Question: As we all know (<URL> Facebook has deprecated the share function. However, the about to go live app center apparently is using the very same share UI.

Is there a way for the regular folks to access the same UI from JS SDK provided by Facebook? Assuming, it is not the same as described in <URL>.
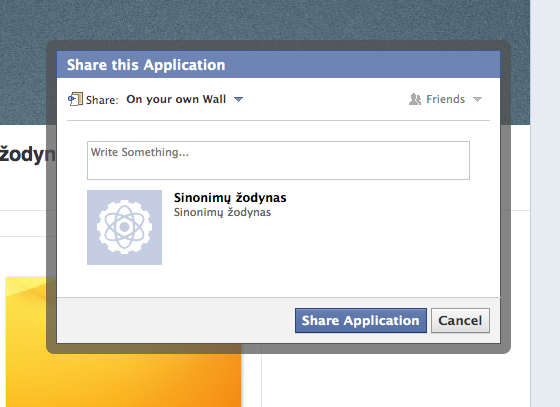
Answer: Although it's deprecated, you can still use it in the way it was used before.
<URL>
However, It's not a good idea to use this. Instead, you can just create a facebook app and use FB.ui to perform this action:
Example Code:
'''
<script>
FB.init({appId: "<your_app_id>", status: truey, cookie: true});
function postToFeed() {
FB.ui({
method: 'feed',
link: '<the_link>',
name: '<name>',
caption: '<caption>',
description: '<description>'
});
}
</script>
'''